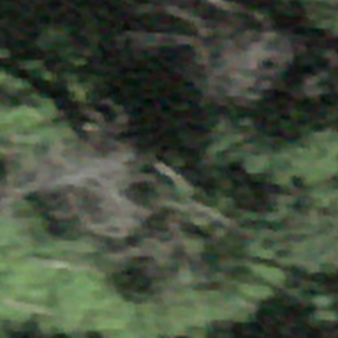
Label: other